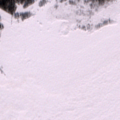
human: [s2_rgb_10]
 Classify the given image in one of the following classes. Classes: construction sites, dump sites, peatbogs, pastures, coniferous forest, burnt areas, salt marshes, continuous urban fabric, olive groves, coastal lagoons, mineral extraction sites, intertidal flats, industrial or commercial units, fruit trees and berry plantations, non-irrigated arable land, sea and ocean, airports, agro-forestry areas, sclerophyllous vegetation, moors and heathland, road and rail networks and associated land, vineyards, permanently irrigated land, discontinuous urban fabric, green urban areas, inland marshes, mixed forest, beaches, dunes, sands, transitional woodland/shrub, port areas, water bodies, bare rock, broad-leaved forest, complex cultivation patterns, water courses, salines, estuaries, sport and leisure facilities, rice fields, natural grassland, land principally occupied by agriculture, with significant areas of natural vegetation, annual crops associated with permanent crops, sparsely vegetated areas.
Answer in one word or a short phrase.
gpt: non-irrigated arable land, pastures, broad-leaved forest, salt marshes, sea and ocean